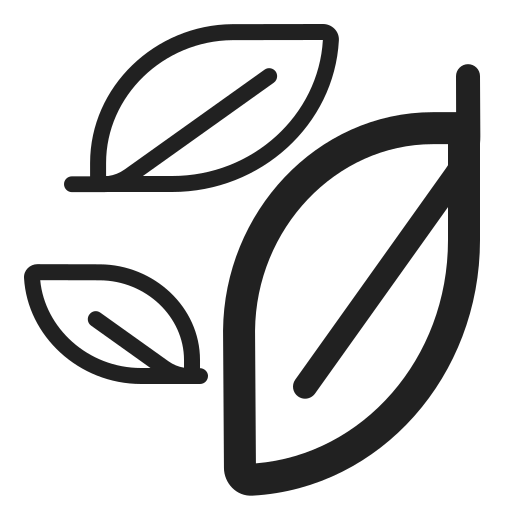
fallen leaf high contrast